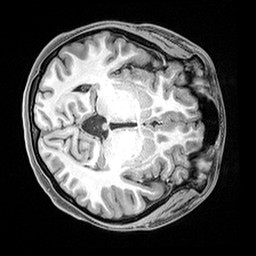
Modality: T1w
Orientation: axial
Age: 19
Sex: female
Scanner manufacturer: siemens
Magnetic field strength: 3 T
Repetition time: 2.4 s
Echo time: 0.00217 s